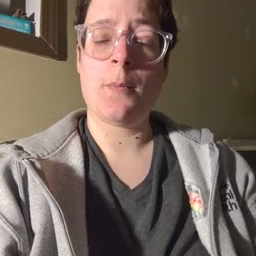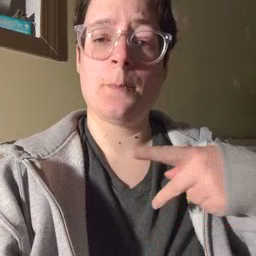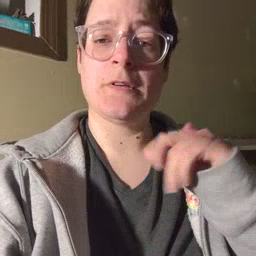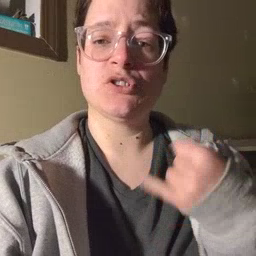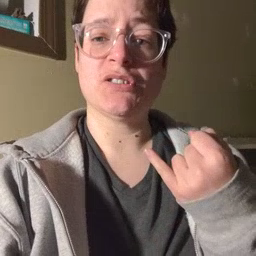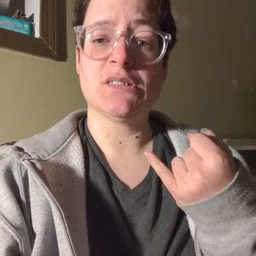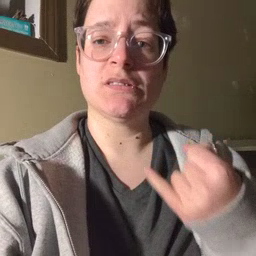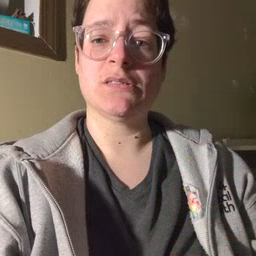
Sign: pajamas